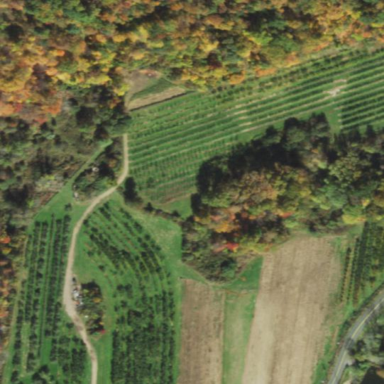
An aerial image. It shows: Orchard.